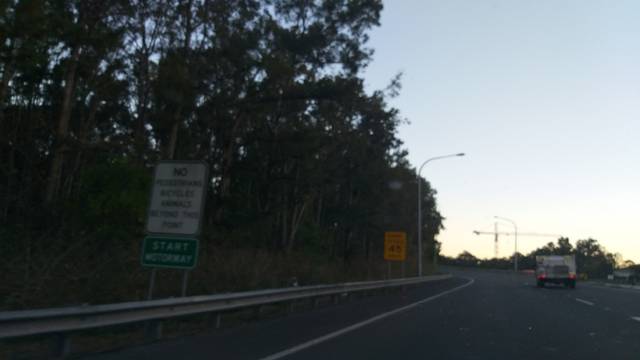
Region: Australia
Coordinates: -34.455, 150.856